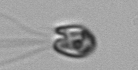
Label: flagellate_morphotype1